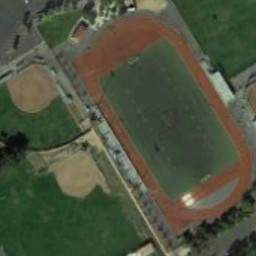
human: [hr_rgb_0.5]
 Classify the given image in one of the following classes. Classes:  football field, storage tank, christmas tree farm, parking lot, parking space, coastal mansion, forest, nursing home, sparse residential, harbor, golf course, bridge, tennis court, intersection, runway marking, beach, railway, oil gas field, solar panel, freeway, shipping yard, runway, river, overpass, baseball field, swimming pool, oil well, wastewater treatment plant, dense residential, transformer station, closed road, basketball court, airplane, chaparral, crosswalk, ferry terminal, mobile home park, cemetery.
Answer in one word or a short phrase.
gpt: football field